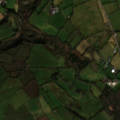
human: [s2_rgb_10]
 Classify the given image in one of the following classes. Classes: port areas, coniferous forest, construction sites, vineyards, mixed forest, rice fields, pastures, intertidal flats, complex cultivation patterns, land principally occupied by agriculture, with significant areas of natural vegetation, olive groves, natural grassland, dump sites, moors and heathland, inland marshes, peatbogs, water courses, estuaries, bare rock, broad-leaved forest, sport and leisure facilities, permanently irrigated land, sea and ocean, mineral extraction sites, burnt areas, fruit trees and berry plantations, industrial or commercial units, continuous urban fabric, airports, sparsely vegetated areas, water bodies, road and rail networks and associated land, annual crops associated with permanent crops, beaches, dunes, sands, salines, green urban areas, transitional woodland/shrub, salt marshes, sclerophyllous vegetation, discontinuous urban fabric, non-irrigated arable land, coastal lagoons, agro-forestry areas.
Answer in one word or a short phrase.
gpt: pastures, land principally occupied by agriculture, with significant areas of natural vegetation